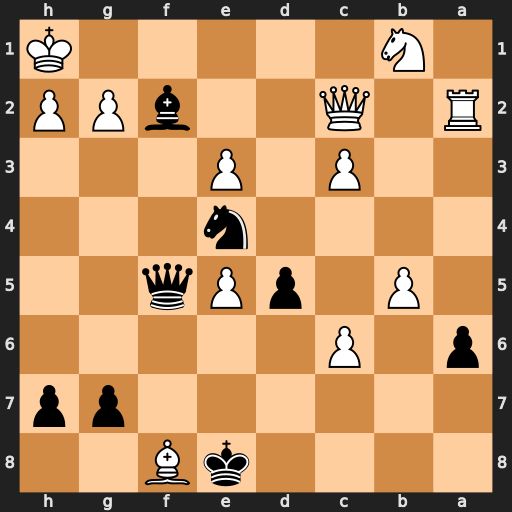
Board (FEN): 4kB2/6pp/p1P5/1P1pPq2/4n3/2P1P3/R1Q2bPP/1N5K
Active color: b
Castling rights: -
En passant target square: -
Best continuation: Ng3+ hxg3 Qh5#